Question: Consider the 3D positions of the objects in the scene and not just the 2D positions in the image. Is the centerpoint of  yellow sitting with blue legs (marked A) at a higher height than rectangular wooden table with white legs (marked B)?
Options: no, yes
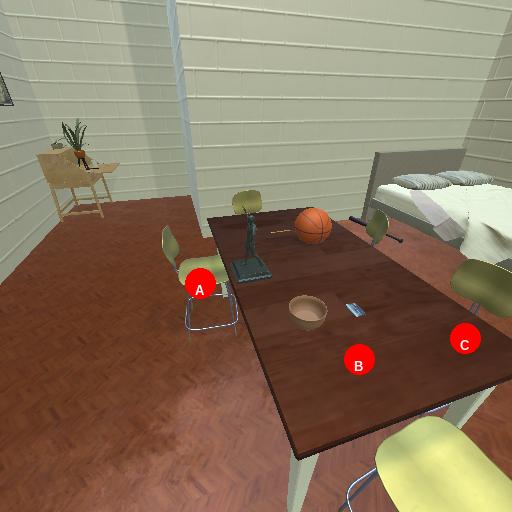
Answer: no